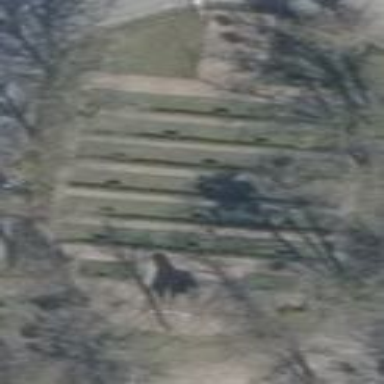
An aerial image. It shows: Cemetery with historic memorial.